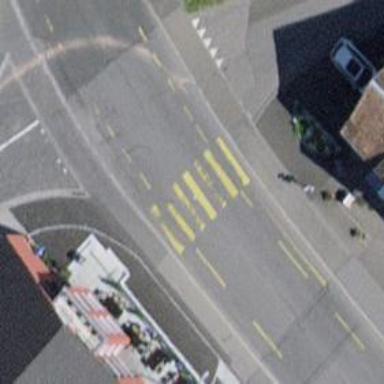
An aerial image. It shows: Uncontrolled road crossing with markings.